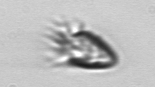
Label: Ciliophora